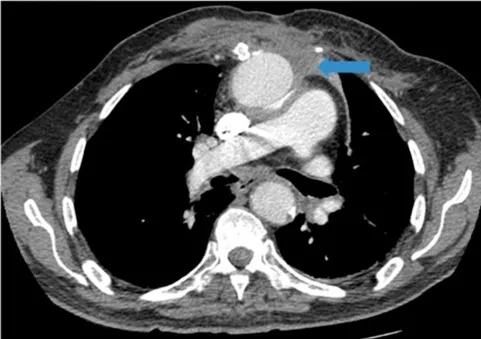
(B) Comparative CT image showing infected collection (arrow) and site of targeted aspiration during therapy.
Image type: radiology (ct)